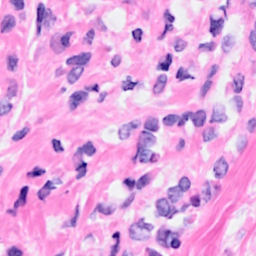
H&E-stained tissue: Breast